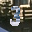
Label: 3